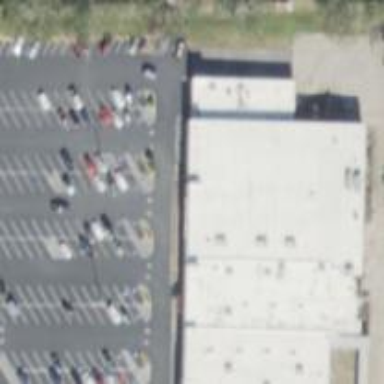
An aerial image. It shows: Parking space.